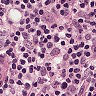
Metastatic tissue present: no